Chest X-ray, PA view. Patient: 50 years old, sex F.
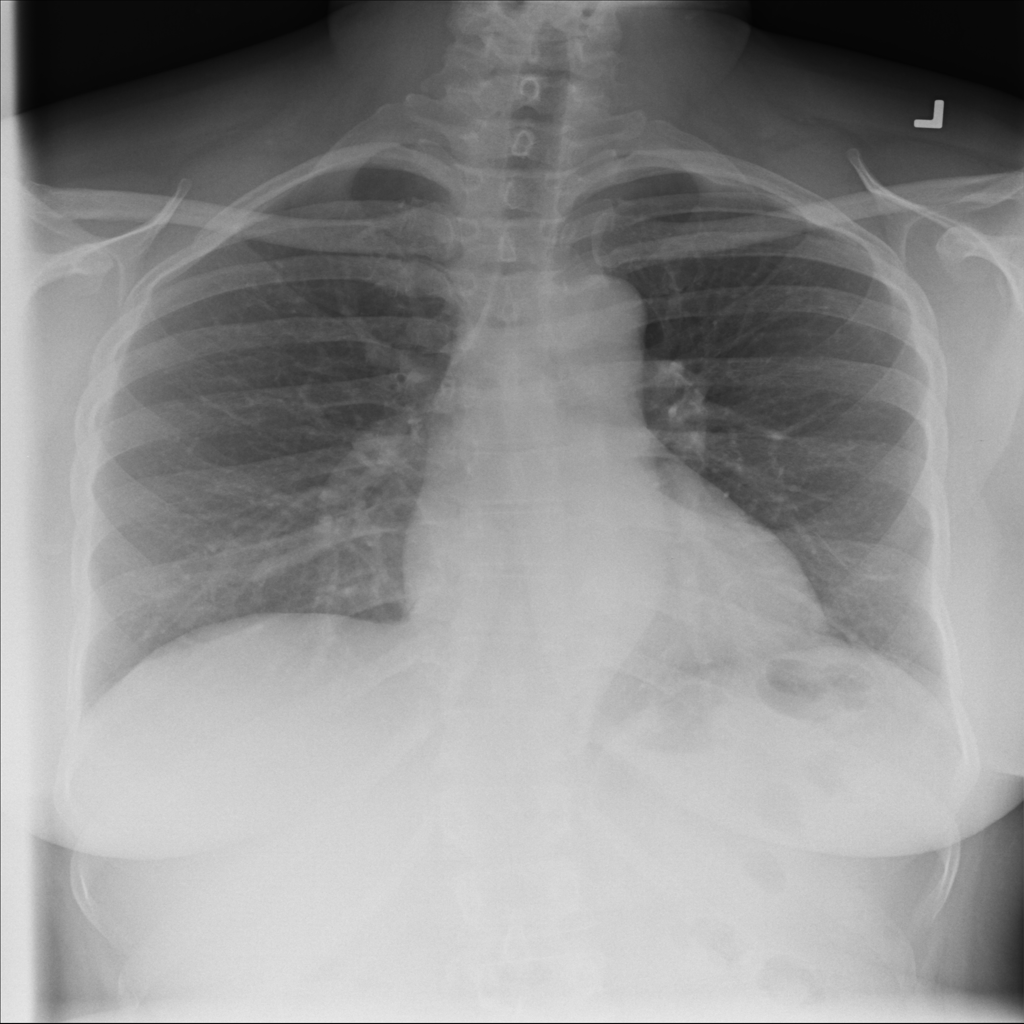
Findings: No Finding